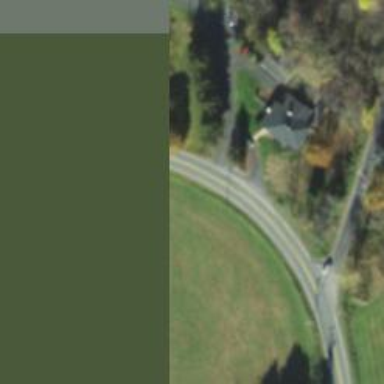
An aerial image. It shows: Tertiary road.